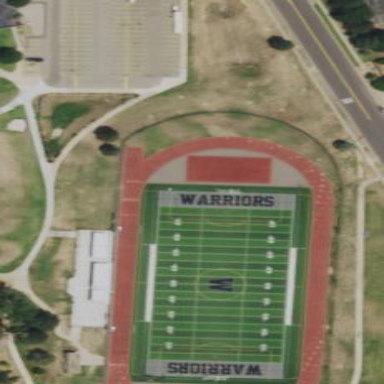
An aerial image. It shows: American football pitch.